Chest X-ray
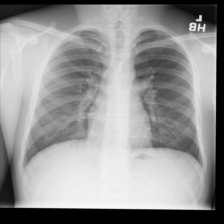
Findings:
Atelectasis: negative
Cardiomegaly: negative
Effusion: negative
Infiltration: negative
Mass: negative
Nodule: negative
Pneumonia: negative
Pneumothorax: negative
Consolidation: negative
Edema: negative
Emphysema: negative
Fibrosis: negative
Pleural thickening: negative
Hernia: negative